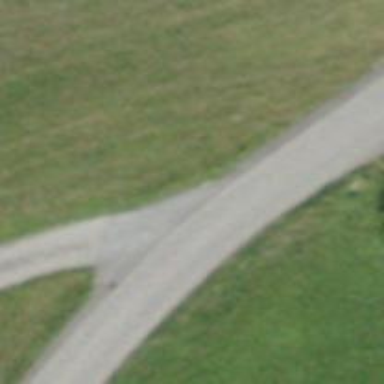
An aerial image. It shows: Unclassified road with asphalt surface.